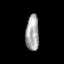
Tissue: lung
Cell type: Others
Senescence score: 0.2268
Nuclear area (px): 467
Mean DAPI intensity: 164.497